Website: lowes
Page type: account-selection
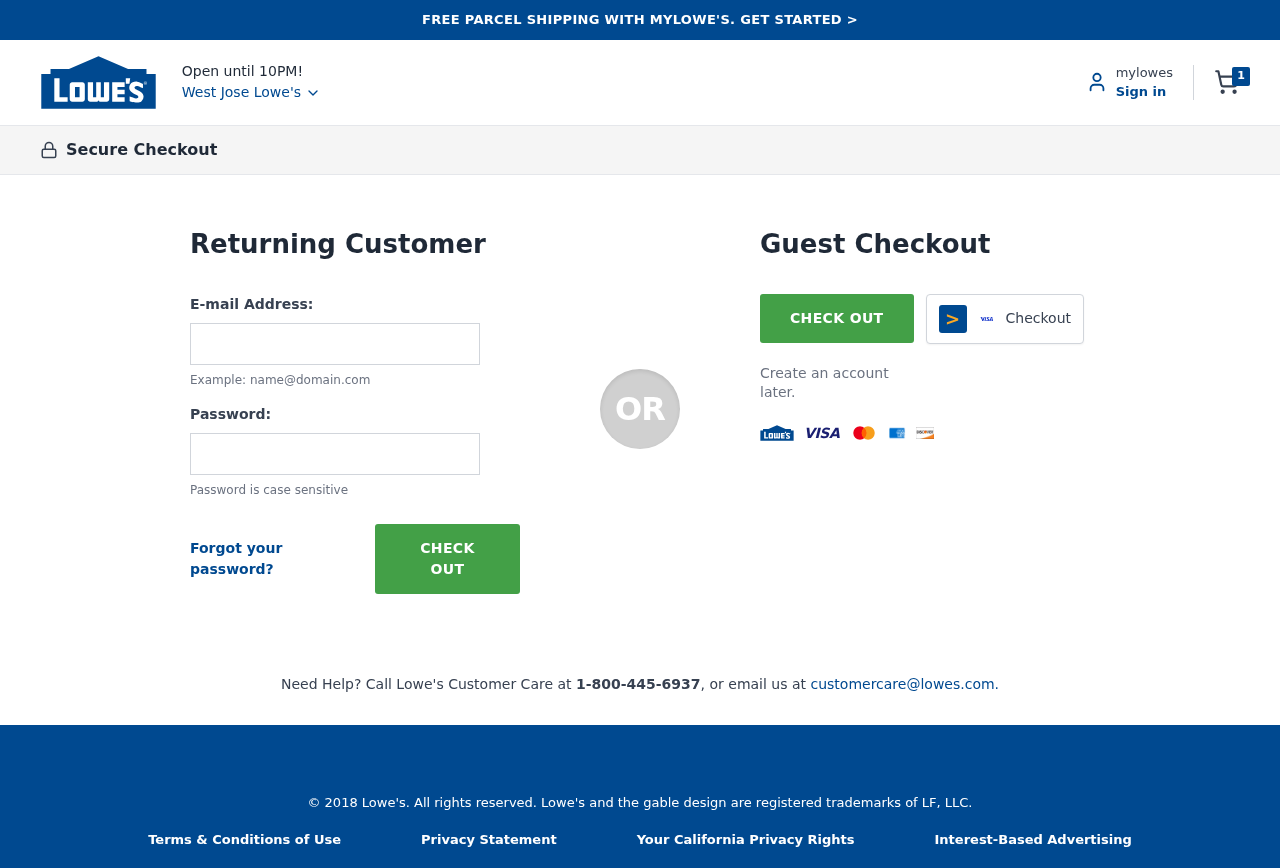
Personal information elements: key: PII_CITY
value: West Jose Lowe's
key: PII_LOGIN_USERNAME
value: cody_boyd
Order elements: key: ORDER_NUM_ITEMS
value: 1